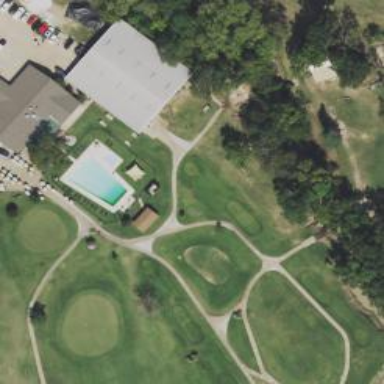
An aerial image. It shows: Path designated for golf carts.